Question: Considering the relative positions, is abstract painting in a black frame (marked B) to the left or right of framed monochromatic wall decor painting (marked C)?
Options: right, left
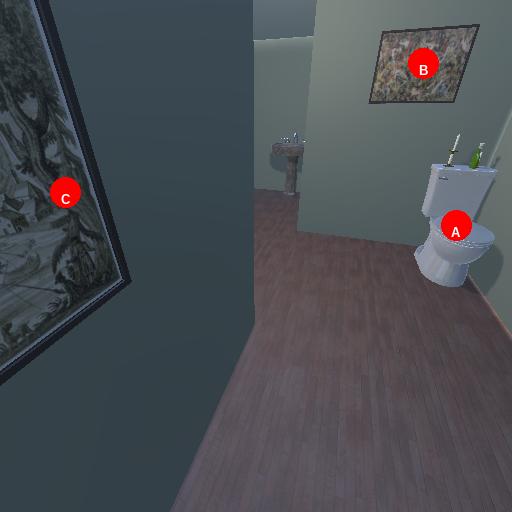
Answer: right